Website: lowes
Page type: added-to-cart
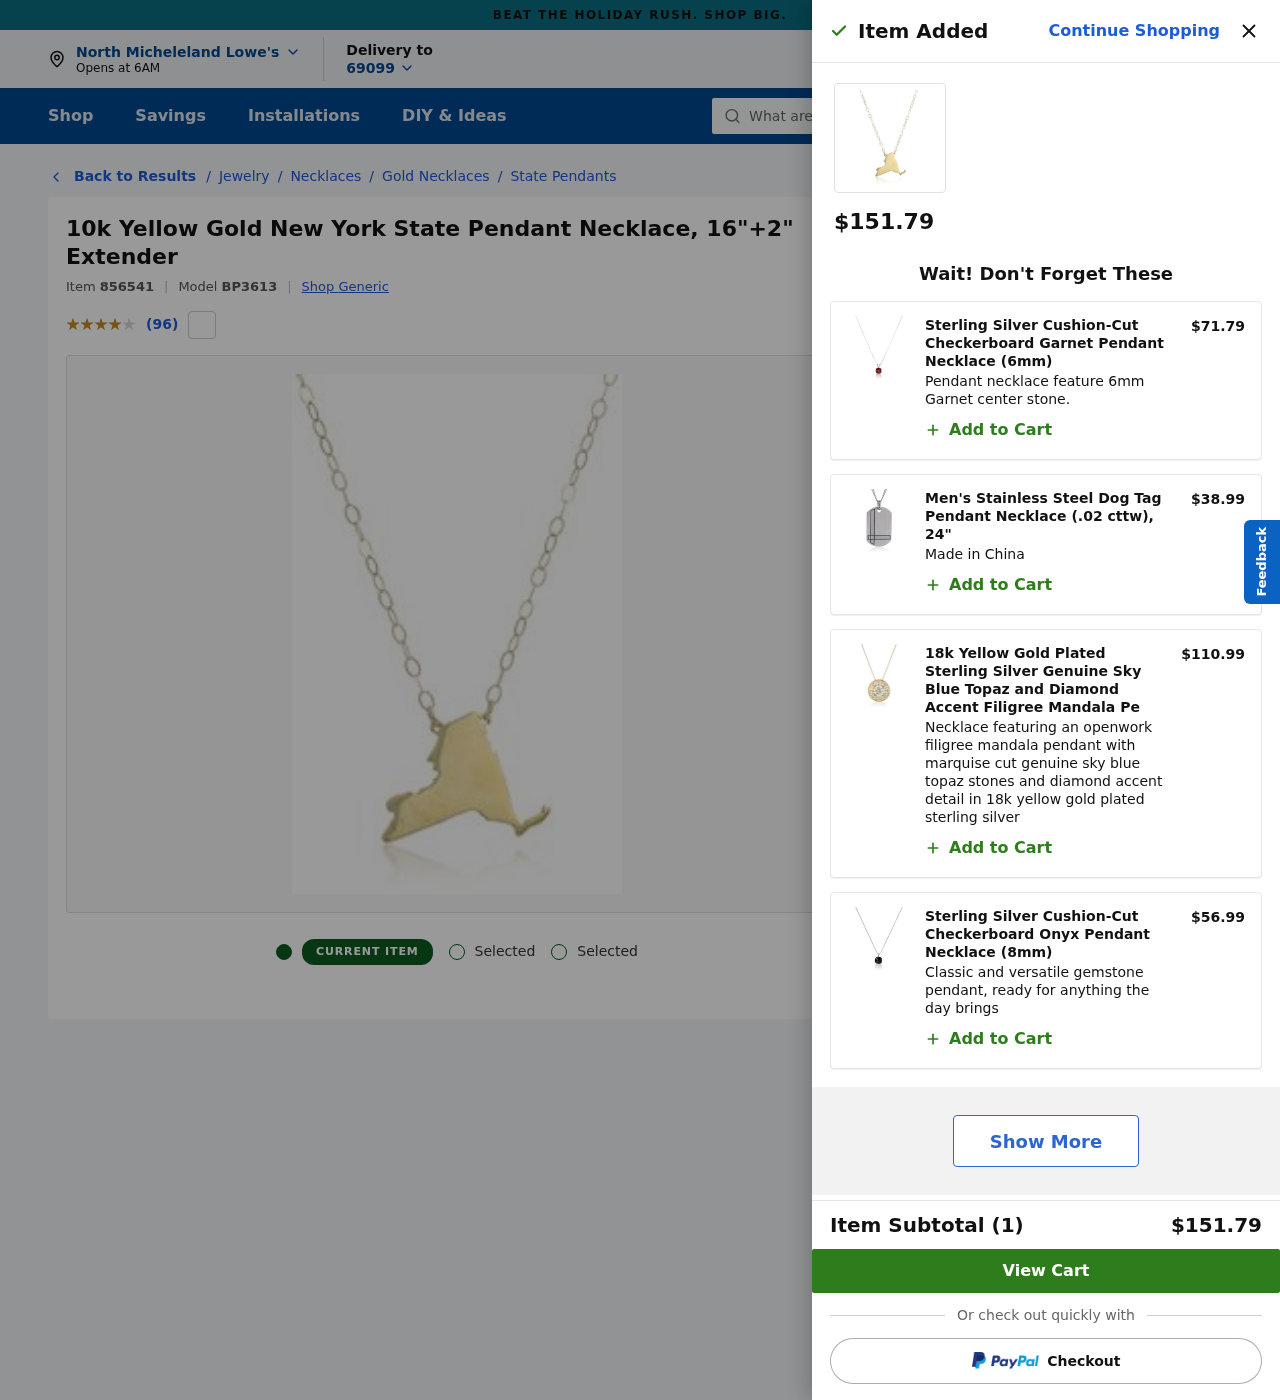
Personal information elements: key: PII_CITY
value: North Micheleland
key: PII_POSTCODE
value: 69099
Product elements: key: PRODUCT1_BRAND
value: Generic
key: PRODUCT1_BREADCRUMB
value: Jewelry
Necklaces
Gold Necklaces
State Pendants
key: PRODUCT1_NAME
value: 10k Yellow Gold New York State Pendant Necklace, 16"+2" Extender
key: PRODUCT1_NUM_RATINGS
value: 96
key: PRODUCT1_PRICE
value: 151.79
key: PRODUCT1_RATING
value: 3.7
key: PRODUCT2_DESC
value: Pendant necklace feature 6mm Garnet center stone.
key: PRODUCT2_NAME
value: Sterling Silver Cushion-Cut Checkerboard Garnet Pendant Necklace (6mm)
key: PRODUCT2_PRICE
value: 71.79
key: PRODUCT3_DESC
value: Made in China
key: PRODUCT3_NAME
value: Men's Stainless Steel Dog Tag Pendant Necklace (.02 cttw), 24"
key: PRODUCT3_PRICE
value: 38.99
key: PRODUCT4_DESC
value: Necklace featuring an openwork filigree mandala pendant with marquise cut genuine sky blue topaz stones and diamond accent detail in 18k yellow gold plated sterling silver
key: PRODUCT4_NAME
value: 18k Yellow Gold Plated Sterling Silver Genuine Sky Blue Topaz and Diamond Accent Filigree Mandala Pe
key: PRODUCT4_PRICE
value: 110.99
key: PRODUCT5_DESC
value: Classic and versatile  gemstone pendant, ready for anything the day brings
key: PRODUCT5_NAME
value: Sterling Silver Cushion-Cut Checkerboard Onyx Pendant Necklace (8mm)
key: PRODUCT5_PRICE
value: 56.99
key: PRODUCT1_ITEM_ID
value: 856541
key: PRODUCT1_MODEL_ID
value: BP3613
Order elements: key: ORDER_NUM_ITEMS
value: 1
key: ORDER_SUBTOTAL
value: $151.79
Search elements: key: HEADER_SEARCH
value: What are you looking for?